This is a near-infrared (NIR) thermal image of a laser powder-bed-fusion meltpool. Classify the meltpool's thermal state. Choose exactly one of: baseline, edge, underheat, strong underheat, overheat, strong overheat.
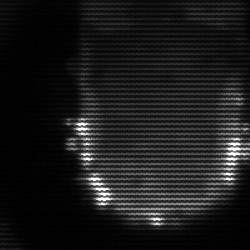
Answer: baseline